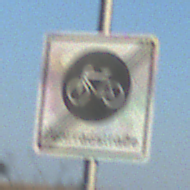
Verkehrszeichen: EndeFahrradstrasse
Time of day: MorningAfternoon
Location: Outdoor (RoadRail)
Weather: Clear
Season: NotSpecified
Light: Natural